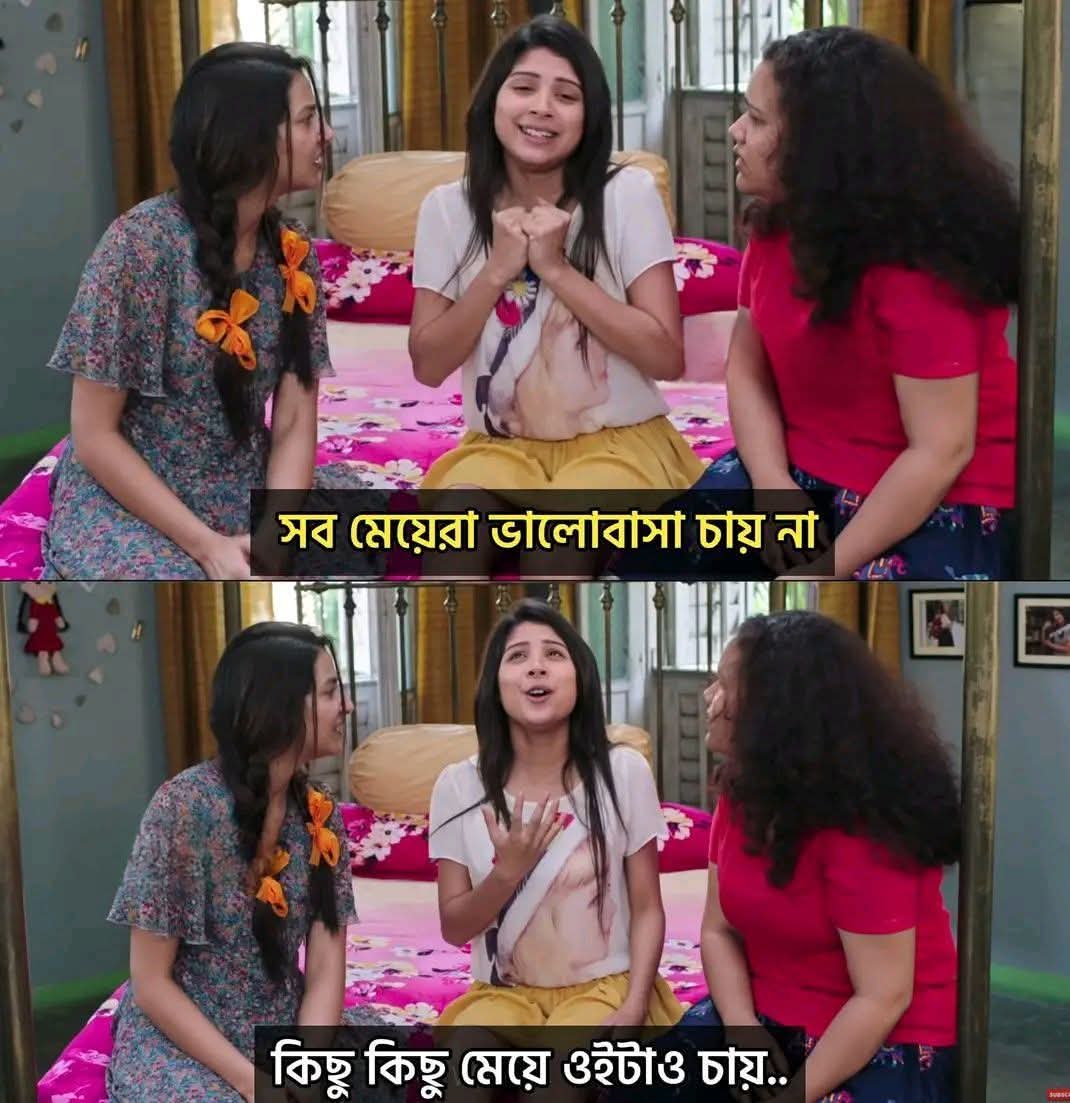
Text: সব মেয়েরা ভালোবাসা চায় না
কিছু কিছু মেয়ে ওইটাও চায়..
Label: Non Hate